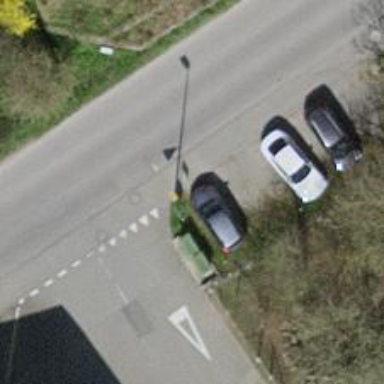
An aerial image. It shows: Bus stop with platform for public transport.